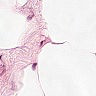
Metastatic tissue present: no